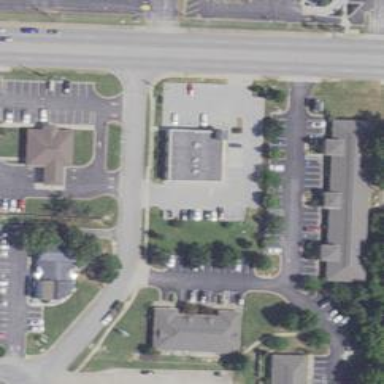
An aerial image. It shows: Healthcare clinic is depicted in the image.